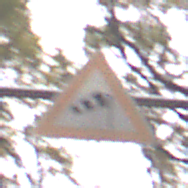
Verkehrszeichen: SeitenwindVonRechts
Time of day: Midday
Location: Outdoor (Nature)
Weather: Overcast
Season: NotSpecified
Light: Natural